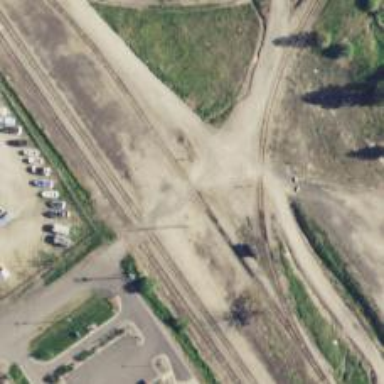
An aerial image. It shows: Level crossing along the railway.